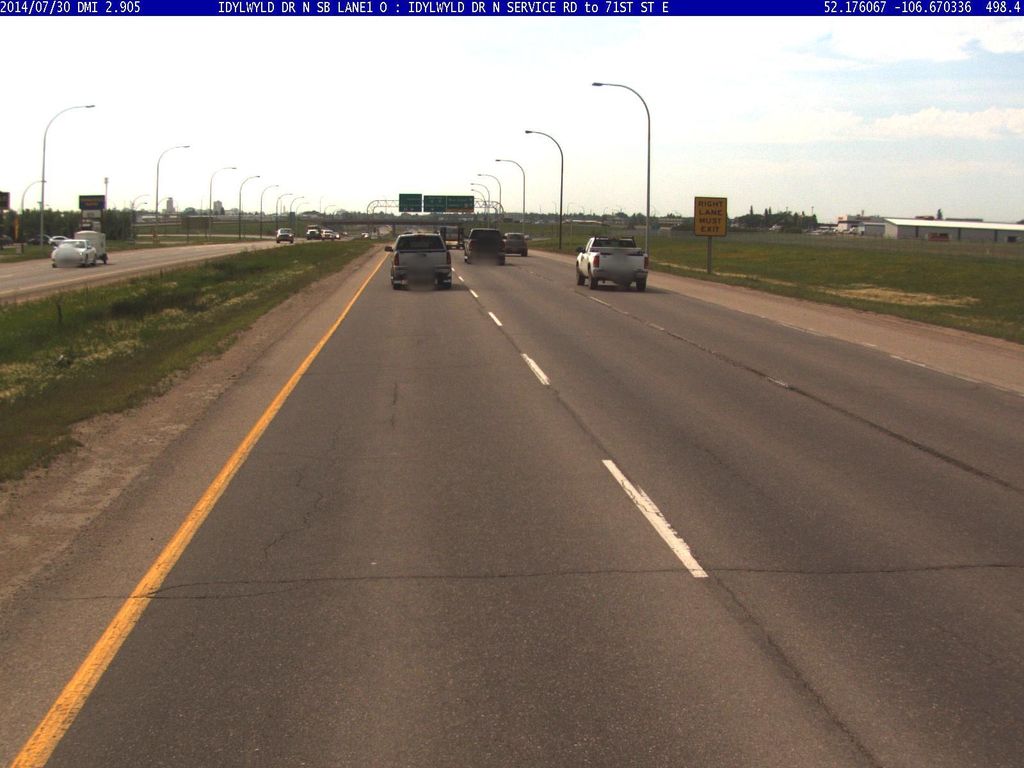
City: saskatoon